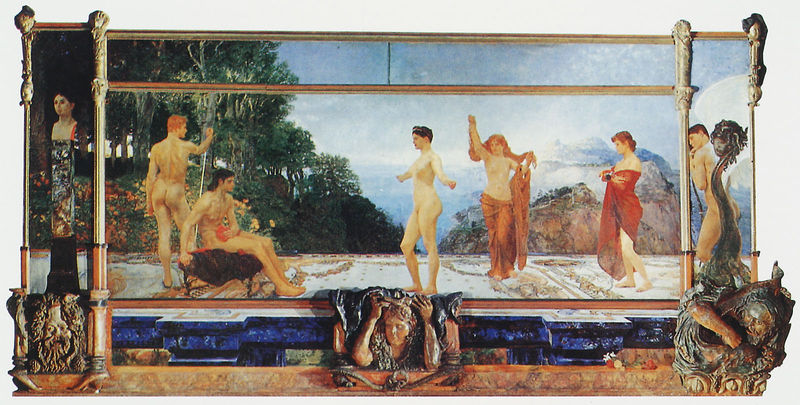
Titel: Das Urteil des Paris
Künstler: Max Klinger
Institution: Wien, Kunsthistorisches Museum
Schlagwörter: akt, baum, berg, blau, felsen, gemälde, gott, gruppe, himmel, mann, meer, nackt, wasser, baden, bäume, frauen, landschaft, menschen, see, sitzen, blume, blumen, brust, frau, haar, holz, männer, rücken, rot, tuch, wiese, malerei, symbolismus, tanz, teppich, präsentation, rahmen, bild, öl, ebene, natur, pose, sitzend, stoff, tücher, wald, skulptur, apfel, relief, brüste, rückenansicht, liebe, sitz, italien, stab, abhang, berge, hang, bank, hocker, schemel, figuren, könig, thron, jugendstil, büste, wandgemälde, stuck, nackte, erotik, klippe, bad, nacktheit, paradies, antike, abgrund, herrscher, rom, fries, römer, skulpturen, götter, medusa, venus, speer, gottheit, hera, sechs, amor, putten, athene, minerva, gemölde, fresco, pompeji, monster, pastorale, paradiesisch, urteil des paris, freu, klnig, römerinnen, po, aphrodithe, köngi, sithzen